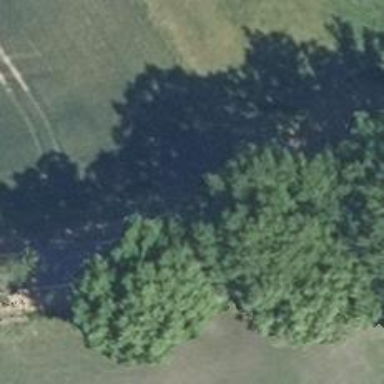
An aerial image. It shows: Row of broadleaved trees.